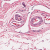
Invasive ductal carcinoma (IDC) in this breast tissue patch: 0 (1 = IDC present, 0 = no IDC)